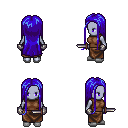
a pixel art fantasy rpg character, female body template, dark elf, purple skin, brown sleeveless shirt, robe skirt, blue extra-long hairstyle, metal gloves, white slippers, dagger, four views (front, back, left, right), 2x2 character sprite sheet, small pixel art, hard edges, no anti-aliasing